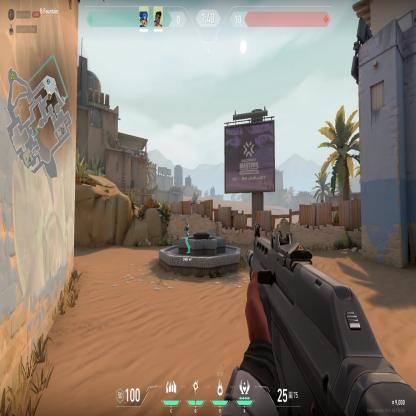
Label: teammate